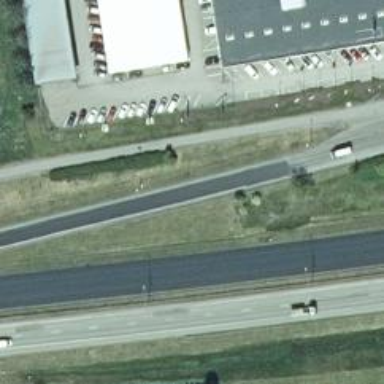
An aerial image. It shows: Tertiary trunk link highway.